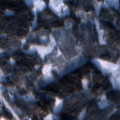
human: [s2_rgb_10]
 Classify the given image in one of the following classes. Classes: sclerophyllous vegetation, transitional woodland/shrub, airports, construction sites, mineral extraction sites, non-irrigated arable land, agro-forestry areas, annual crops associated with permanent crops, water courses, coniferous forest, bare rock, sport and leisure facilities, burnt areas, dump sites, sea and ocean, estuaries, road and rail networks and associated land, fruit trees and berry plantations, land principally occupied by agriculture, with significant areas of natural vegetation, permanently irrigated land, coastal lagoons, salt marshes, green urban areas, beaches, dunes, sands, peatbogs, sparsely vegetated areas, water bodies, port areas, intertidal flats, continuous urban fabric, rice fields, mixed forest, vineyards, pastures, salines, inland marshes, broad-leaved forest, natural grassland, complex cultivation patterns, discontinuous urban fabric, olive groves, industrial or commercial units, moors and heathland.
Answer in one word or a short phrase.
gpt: broad-leaved forest, coniferous forest, mixed forest